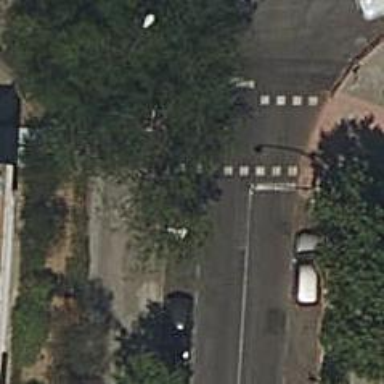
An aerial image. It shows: Road crossing with traffic signals.